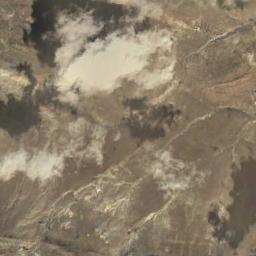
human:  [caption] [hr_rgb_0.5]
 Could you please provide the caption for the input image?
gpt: White clouds on brown earth .

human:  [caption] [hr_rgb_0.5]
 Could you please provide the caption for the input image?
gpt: The cumulus clouds are located above the wasteland and some lakes are in the wasteland .

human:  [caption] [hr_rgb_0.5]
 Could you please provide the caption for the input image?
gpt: The white cloud is above bare land .

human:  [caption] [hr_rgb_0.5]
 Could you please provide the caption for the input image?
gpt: There is a little thin cloud above the brown farmland .

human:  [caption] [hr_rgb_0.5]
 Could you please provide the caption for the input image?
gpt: There are a few slices of clouds above brown earth .